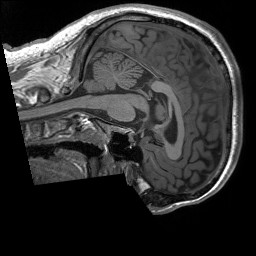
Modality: T1w
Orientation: sagittal
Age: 27
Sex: male
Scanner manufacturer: siemens
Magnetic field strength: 3 T
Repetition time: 1.9 s
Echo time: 0.00252 s